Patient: sex F, age 72
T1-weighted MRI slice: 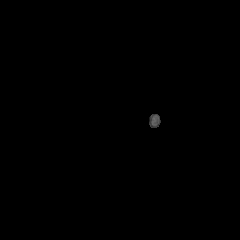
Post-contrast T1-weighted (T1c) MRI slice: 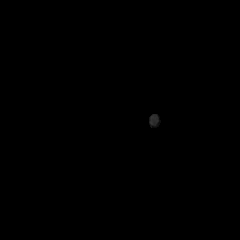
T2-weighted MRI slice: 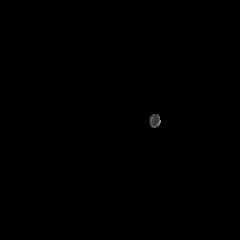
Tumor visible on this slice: no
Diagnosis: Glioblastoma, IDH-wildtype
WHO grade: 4